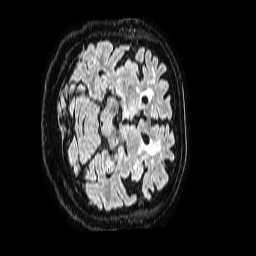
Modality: FLAIR
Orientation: axial
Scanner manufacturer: philips
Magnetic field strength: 1.5 T
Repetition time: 4.8 s
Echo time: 0.3 s